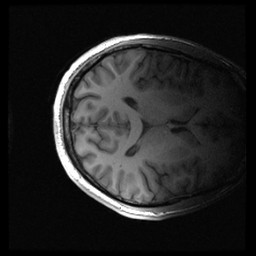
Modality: inplaneT1
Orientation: axial